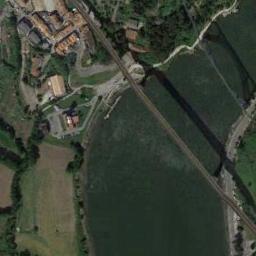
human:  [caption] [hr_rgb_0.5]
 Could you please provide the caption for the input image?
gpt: A slender bridge connects the land on both sides of the turquoise river  There are many residential areas and green farmland on the land .

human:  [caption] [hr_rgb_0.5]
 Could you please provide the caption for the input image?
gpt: Two bridges built on a dark green river and some orange buildings arranged neatly on one side of the river .

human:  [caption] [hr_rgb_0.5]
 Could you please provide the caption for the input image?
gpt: The banks of the river are densely forested and the water is blue .

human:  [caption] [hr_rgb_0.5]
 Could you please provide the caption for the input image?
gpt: There is a bridge over the river between some buildings and farmlands .

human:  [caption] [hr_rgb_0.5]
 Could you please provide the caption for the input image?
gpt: Many trees are around the bridge .